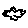
Label: bird